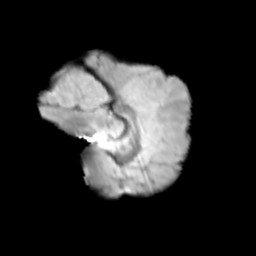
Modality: T2w
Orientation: sagittal
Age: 11
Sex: female
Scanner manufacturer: siemens
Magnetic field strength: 3 T
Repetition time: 3.8 s
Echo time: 0.07 s